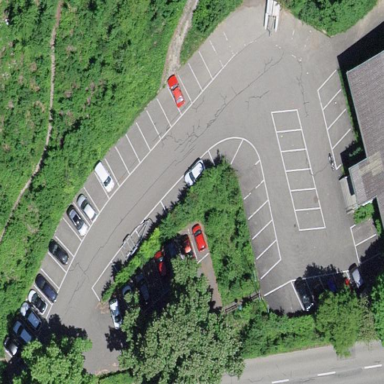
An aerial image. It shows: Parking area with surface.